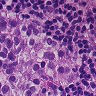
Metastatic tissue present: yes